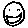
Label: smiley face